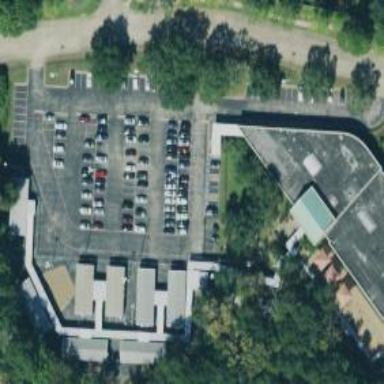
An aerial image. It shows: Parking space is available.